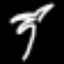
Label: palm tree